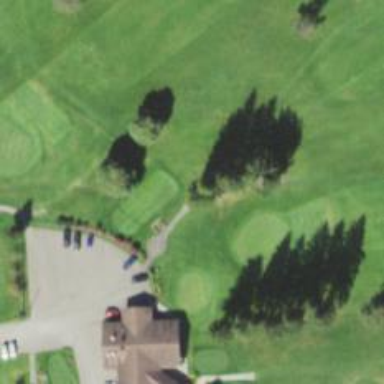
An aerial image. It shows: Path used for both walking and golf.